Interaction volume radius: 5 \u00c5
Interaction volume height: 10 \u00c5
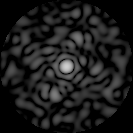
Disorder parameter: 0.8753